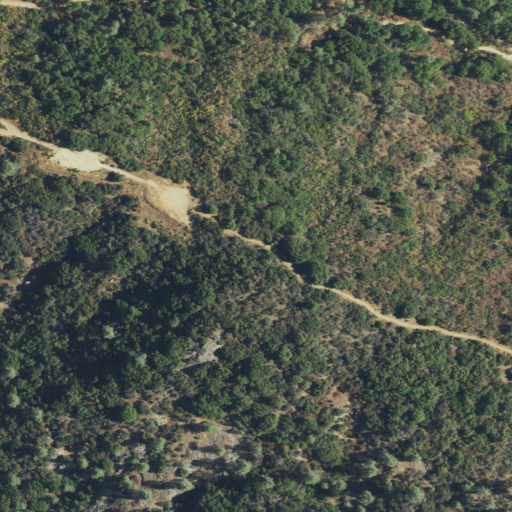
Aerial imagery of mountain in California named Taylor Mountain containing evergreen forest and shrub